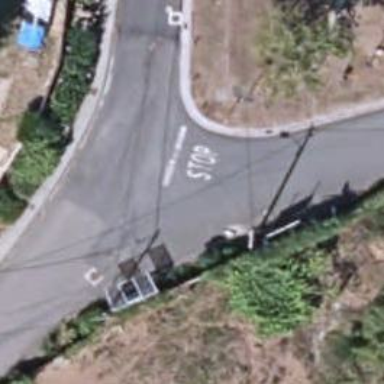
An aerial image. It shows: Stop road.